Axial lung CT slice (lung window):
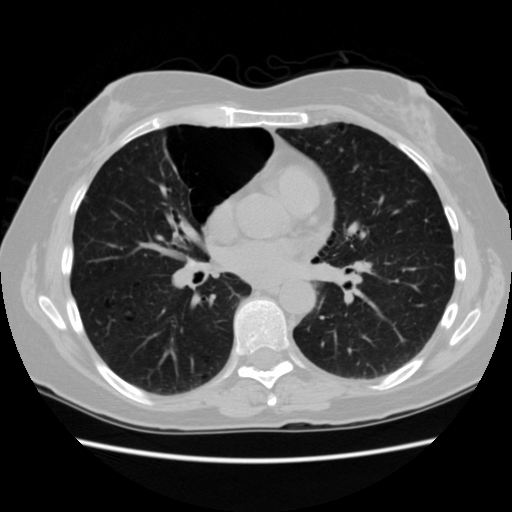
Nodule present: no